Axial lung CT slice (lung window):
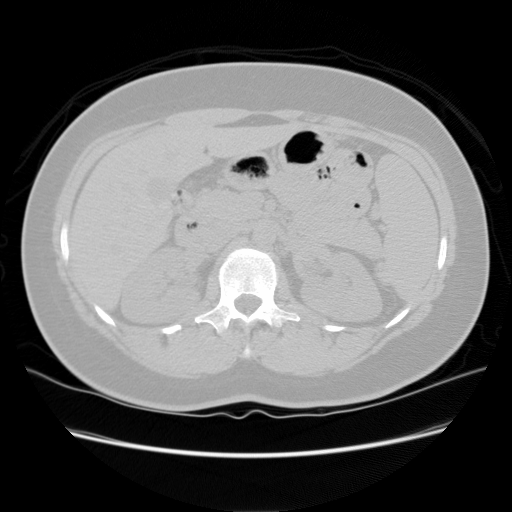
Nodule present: no